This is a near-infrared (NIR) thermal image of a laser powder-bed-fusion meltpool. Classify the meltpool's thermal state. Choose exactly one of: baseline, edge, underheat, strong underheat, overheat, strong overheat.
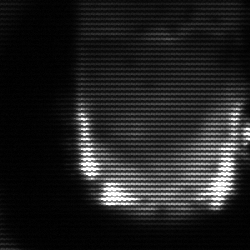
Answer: baseline